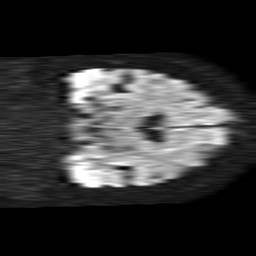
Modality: TRACE
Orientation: coronal
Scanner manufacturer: philips
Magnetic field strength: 1.5 T
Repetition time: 4.6 s
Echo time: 0.08517 s